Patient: sex M, age 31
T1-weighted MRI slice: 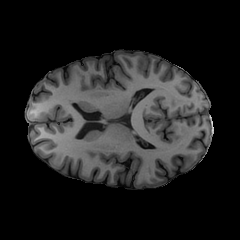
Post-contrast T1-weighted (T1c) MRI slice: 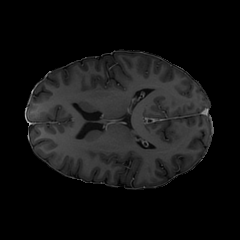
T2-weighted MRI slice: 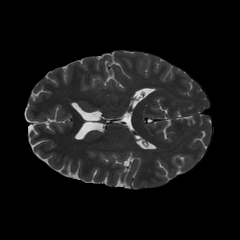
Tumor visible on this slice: no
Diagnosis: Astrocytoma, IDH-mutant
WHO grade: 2